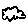
Label: cloud